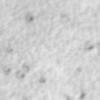
Label: no_change